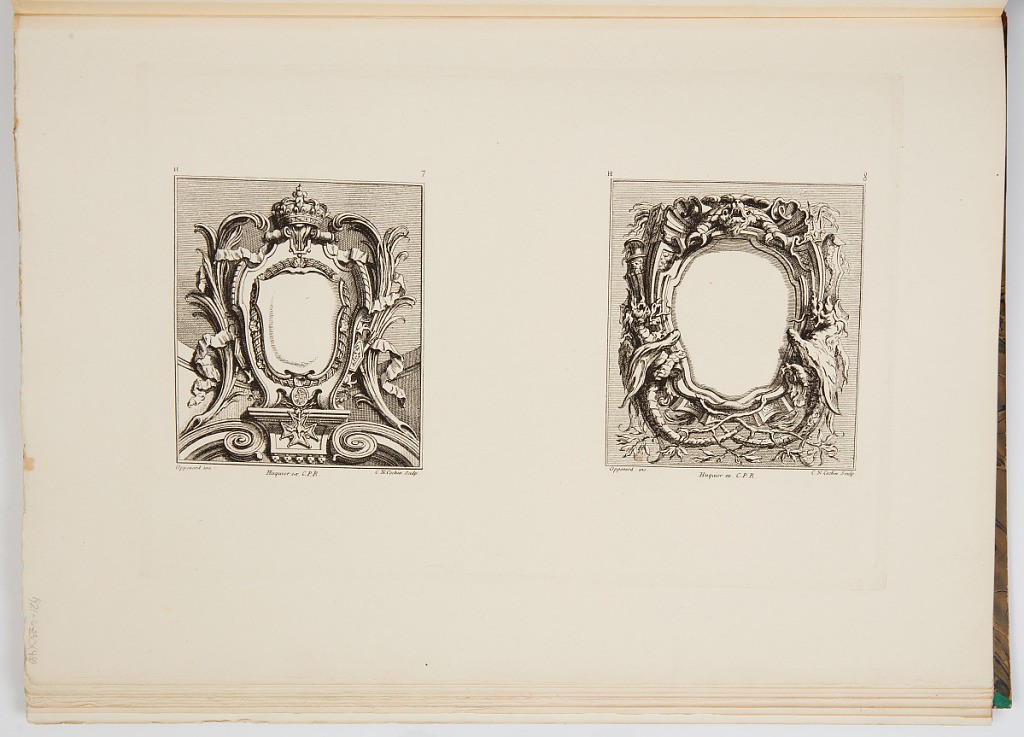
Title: Designs for Cartouches
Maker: Gilles-Marie Oppenord, French, 1672–1742
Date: ca. 1900
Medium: Photomechanical print
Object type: Bound print
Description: Page printed with two cartouche designs: on the left, the cartouche is at the top of a pediment and flanked by acanthus leaves, topped with a crown, and afixed with a medal at the bottom; on the right, the cartouche has braided branches and dragons. Both plates are signed and numbered.